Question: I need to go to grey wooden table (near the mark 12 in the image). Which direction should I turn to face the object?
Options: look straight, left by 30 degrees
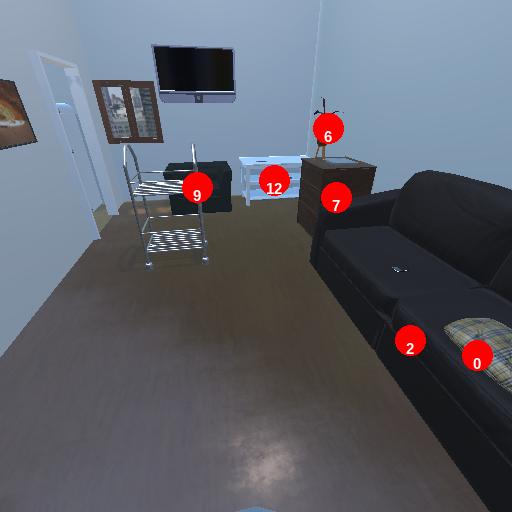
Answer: look straight